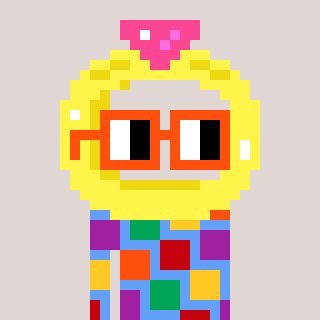
a pixel art character with square orange glasses, a ring-shaped head and a blue-colored body on a warm background